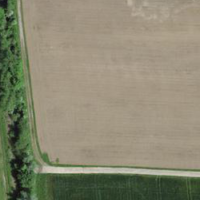
EUNIS habitat code: 52
Species observed at this site:
Trifolium repens